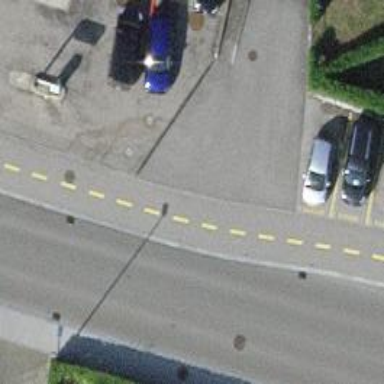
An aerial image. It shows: Asphalt footpath with unmarked crossing.